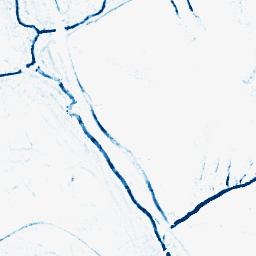
Category: morphological
Decomposition family: morphological_ellipse
Decomposition parameters: operation: closing
width: 5
height: 5
Upsampling method: sinc_hamming
Upsampling parameters: scale: 2
kernel_size: 4
Upsampling scale: 2